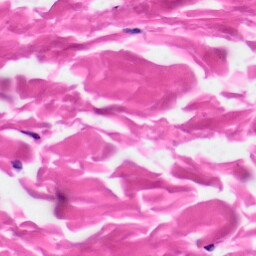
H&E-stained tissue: Skin